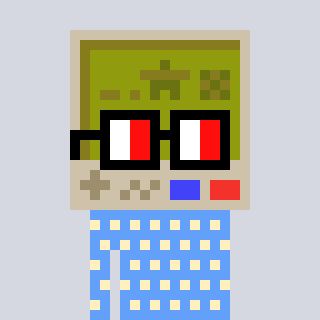
a pixel art character with square glasses with black frames and red eyes, a gameboy-shaped head and a blue-colored body on a cool background